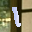
Label: 1